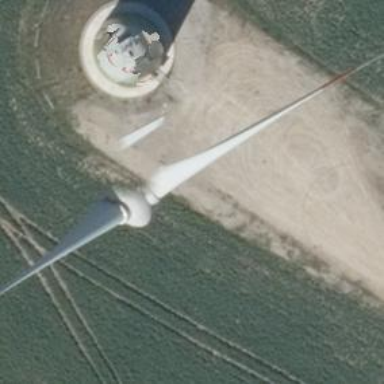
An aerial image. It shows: Wind generator using wind turbines of horizontal axis.